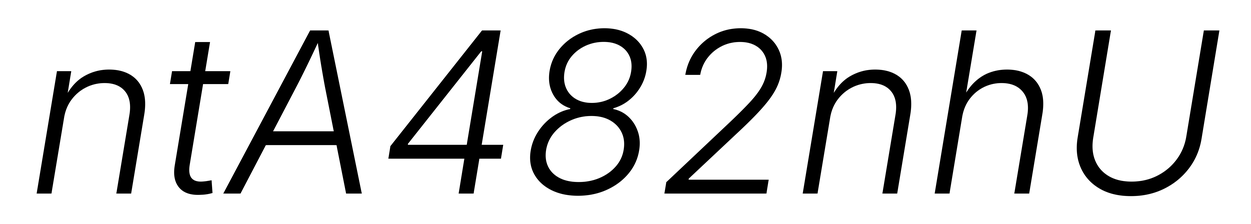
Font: Inter-Italic_Light_Italic